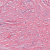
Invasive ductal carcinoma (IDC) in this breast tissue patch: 0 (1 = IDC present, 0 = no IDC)